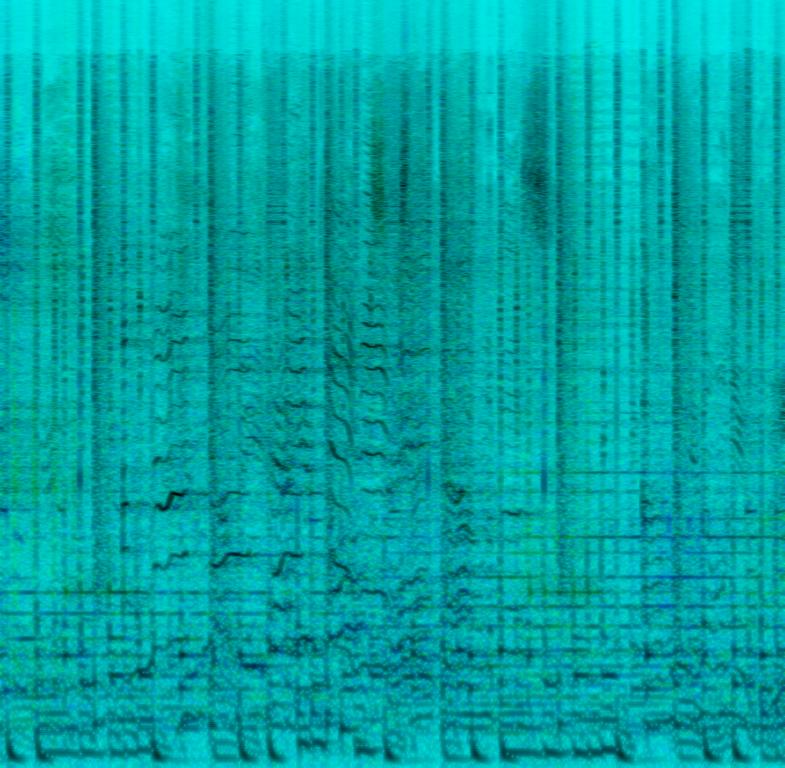
This is a soul/R&B music piece. There is a trio of two male vocalists and a female vocalist singing melodically. The keyboard is holding the chords in the background while the electric guitar and the bass guitar are playing a groovy tune. The rhythmic background contains an electronic drum beat. The atmosphere is urban. The piece could be played during a retro-themed party at a nightclub.